Field crop: maize
Growth stage: 2
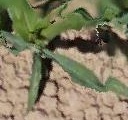
Species: maize